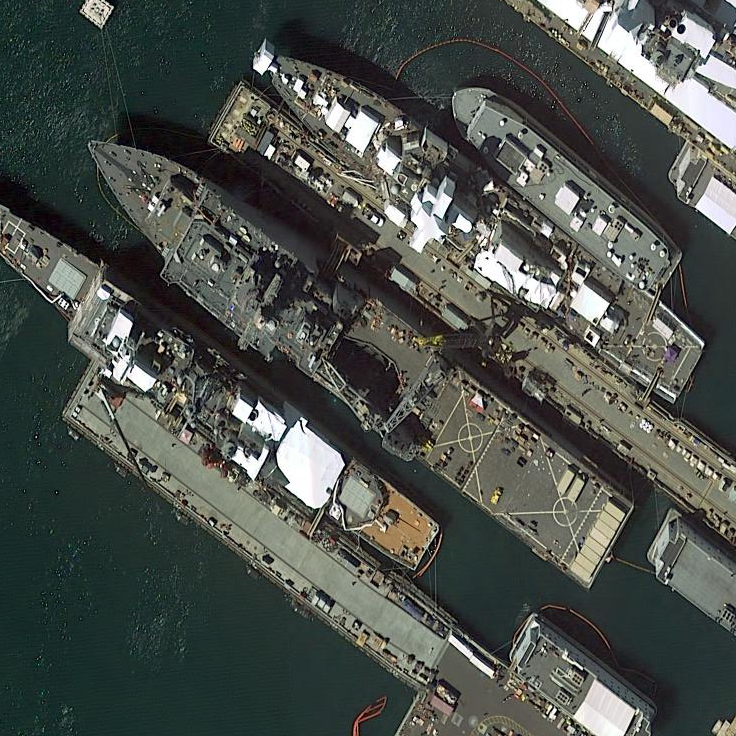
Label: combat